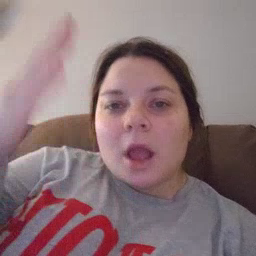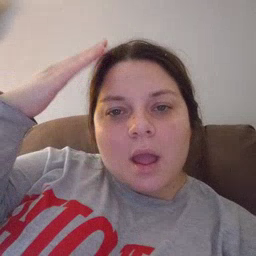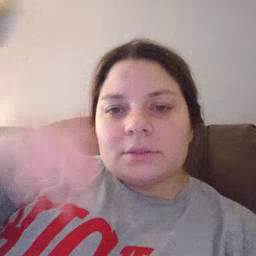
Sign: hat